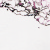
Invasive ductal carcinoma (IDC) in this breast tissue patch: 0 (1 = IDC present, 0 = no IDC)